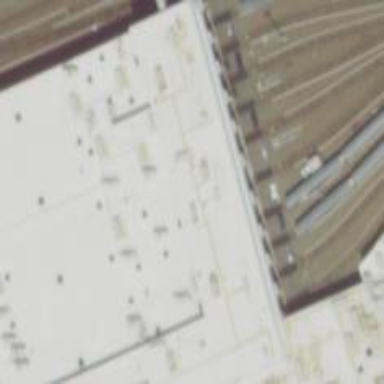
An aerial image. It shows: Rail yard with electrified rails. There is building passage tunnel nearby.